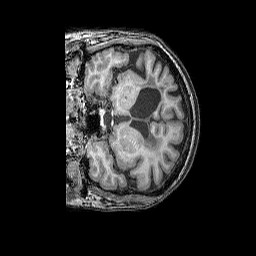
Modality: T1w
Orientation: coronal
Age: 54
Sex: female
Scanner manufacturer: siemens
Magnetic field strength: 3 T
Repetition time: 2.25 s
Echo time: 0.00415 s